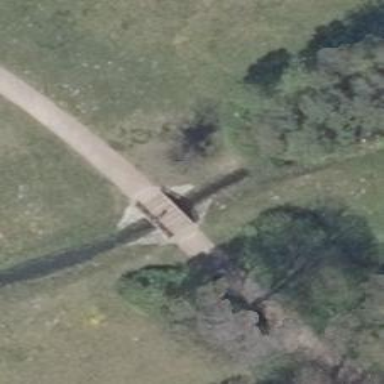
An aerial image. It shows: Footway on bridge.